Question: I have a 2d-array (x, y) of points and I would like to plot a circle that contains the 80% of this points and also I would like to know the radius of the resulting circle. Is there any way to do this with python?
I've been looking for a way to do it but with no success. I apology for not presenting a try, but I'm totally lost with the condition of taking the 80% without giving a radius to the circle.
I've tried the following:
'''
import matplotlib.pyplot as plt
x=[1, 1.15, 1.23, 0.92, 1.31, 1.18, 1.27, 1.07, 3, 3.2]
y=[1.17, 0.95, 1.04, 1.32, 1, 1.22, 1.28, 0.99, 1, 1.2]
plt.plot(x, y, 'bo')
circle=plt.Circle((1.1, 1.12), 0.2, color='g', fill=False)
fig = plt.gcf()
fig.gca().add_artist(circle)
plt.axis([0, 3.5, 0, 3.5])
plt.show()
'''
And this is the plot I want to obtain:

In this example I have 10 points and the circle is the minimum circle where 8 points are inside. I have done this example by eye, but what I want is: given x and y, get the parameters of the circle (the center position and the radius) that match the condition that at least 80% of points are inside it, i.e., how has to be the minimum circle that contains at least 80% of points. Is this possible?
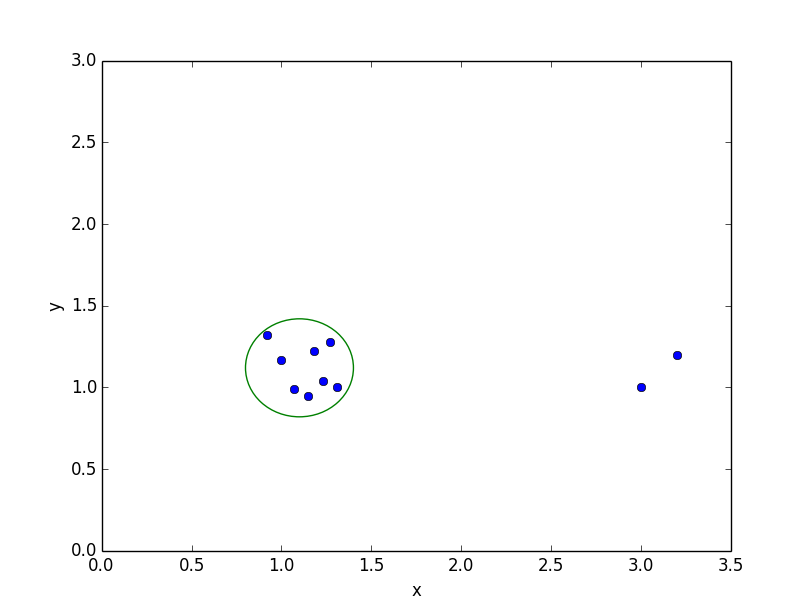
Answer: As said by others, you could draw many different circles to obtain the requested result. But one quick and dirty way to do this might be:
'''
import numpy as np
import matplotlib.pyplot as plt
# generate some random points
n = 1000
x = 4 * np.random.randn(n) + 15
y = 2 * np.random.randn(n) + 10
# somehow compute center of cloud, use e.g. medium or mean
x0 = np.median(x)
y0 = np.median(y)
# compute radius
r = np.sqrt((x - x0)**2 + (y - y0)**2)
t = 80 # percent
r0 = np.percentile(r, t)
n_within = (r < r0).sum()
# make plot
plt.plot(x, y, '.')
circle = plt.Circle((x0, y0), r0, color='r', fill=False)
plt.gca().add_artist(circle)
plt.title('Found center at ({:.2f}, {:.2f})
'
'{}% radius is {:.2f}
'
'{} / {} points within circle'.format(
x0, y0, t, r0, n_within, n))
plt.axis([0, 30, 0, 20])
plt.show()
'''
Result: